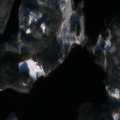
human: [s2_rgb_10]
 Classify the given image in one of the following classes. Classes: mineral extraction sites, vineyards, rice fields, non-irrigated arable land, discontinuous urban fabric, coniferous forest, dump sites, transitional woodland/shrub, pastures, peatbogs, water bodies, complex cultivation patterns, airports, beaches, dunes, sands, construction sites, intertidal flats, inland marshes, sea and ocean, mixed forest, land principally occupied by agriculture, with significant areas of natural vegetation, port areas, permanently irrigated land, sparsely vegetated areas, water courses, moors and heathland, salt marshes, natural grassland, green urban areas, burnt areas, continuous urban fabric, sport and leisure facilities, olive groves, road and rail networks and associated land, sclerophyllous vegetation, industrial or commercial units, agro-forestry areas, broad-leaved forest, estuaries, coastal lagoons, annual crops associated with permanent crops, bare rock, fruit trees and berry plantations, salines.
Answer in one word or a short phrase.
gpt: coniferous forest, mixed forest, water bodies